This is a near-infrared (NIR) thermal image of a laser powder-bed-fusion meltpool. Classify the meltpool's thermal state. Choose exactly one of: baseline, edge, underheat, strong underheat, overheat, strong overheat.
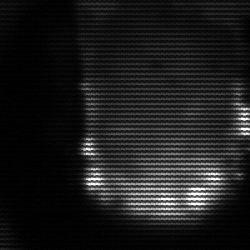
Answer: baseline